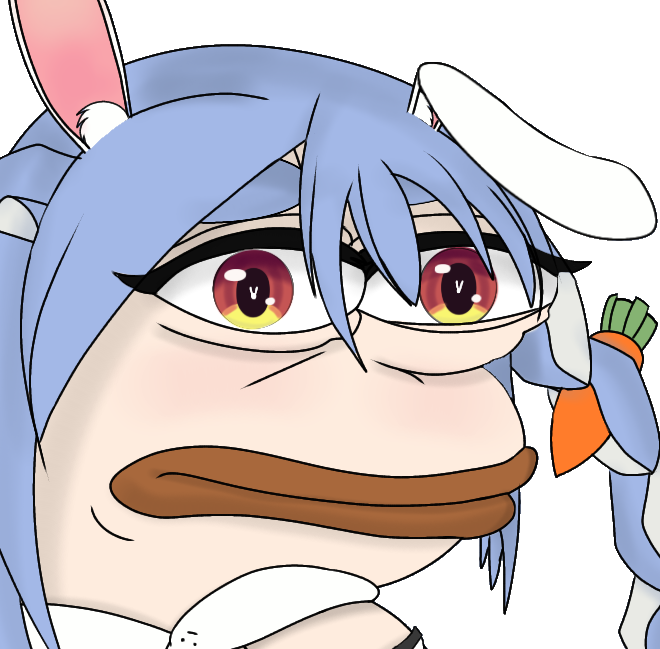
Label: 5_Pepe